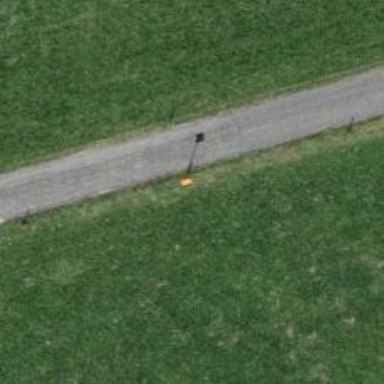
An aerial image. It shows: Pole with roof covering.